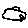
Label: car